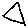
Label: triangle